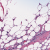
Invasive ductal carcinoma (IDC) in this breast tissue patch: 1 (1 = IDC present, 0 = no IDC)